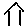
Label: house